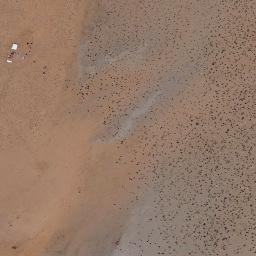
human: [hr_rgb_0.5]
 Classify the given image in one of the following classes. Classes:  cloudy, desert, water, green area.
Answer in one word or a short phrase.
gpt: desert